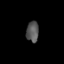
Tissue: lung
Cell type: T cells
Senescence score: 0.242
Nuclear area (px): 255
Mean DAPI intensity: 84.345